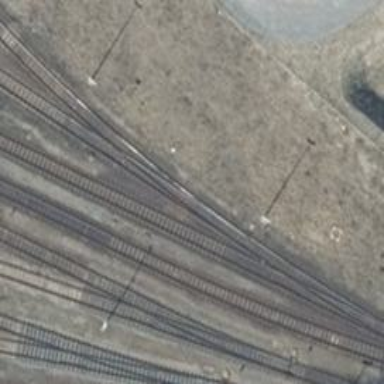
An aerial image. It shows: Railway switch.